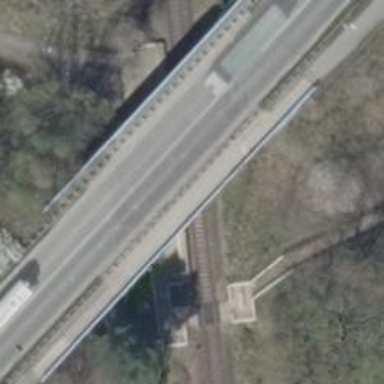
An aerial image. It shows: Railway stop with public transport stop position.